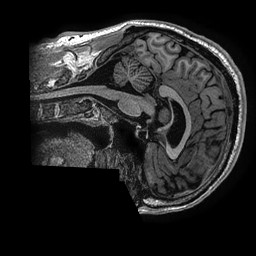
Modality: T1w
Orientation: sagittal
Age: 40
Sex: male
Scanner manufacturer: ge
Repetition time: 0.00733 s
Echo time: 0.003 s